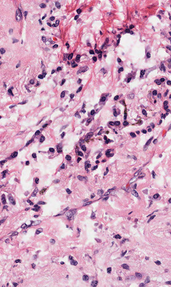
Tumor epithelial tissue: no
Tumor-associated stroma tissue: yes
Normal tissue: no